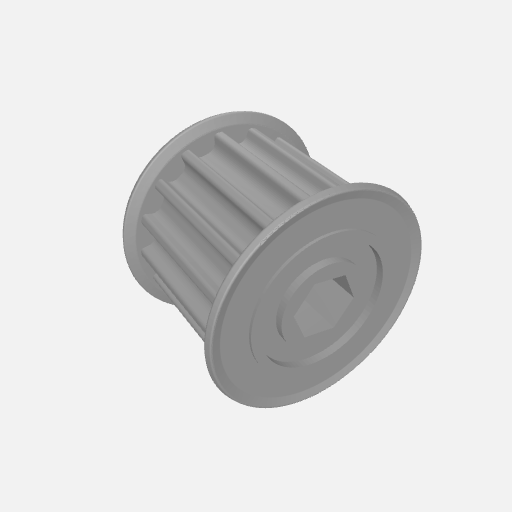
Part: DualPulley5P8RID16T